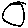
Label: circle